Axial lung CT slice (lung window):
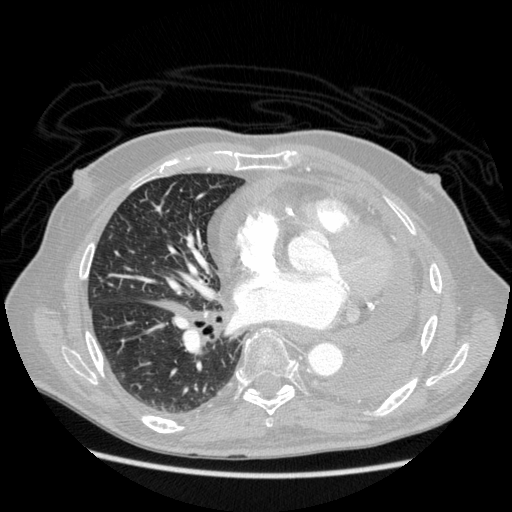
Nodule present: no